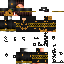
A female skeleton skin with dark skin, wearing brown helmet dressed in a gold robe top and brown pants, featuring a closed mouth.